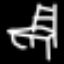
Label: chair